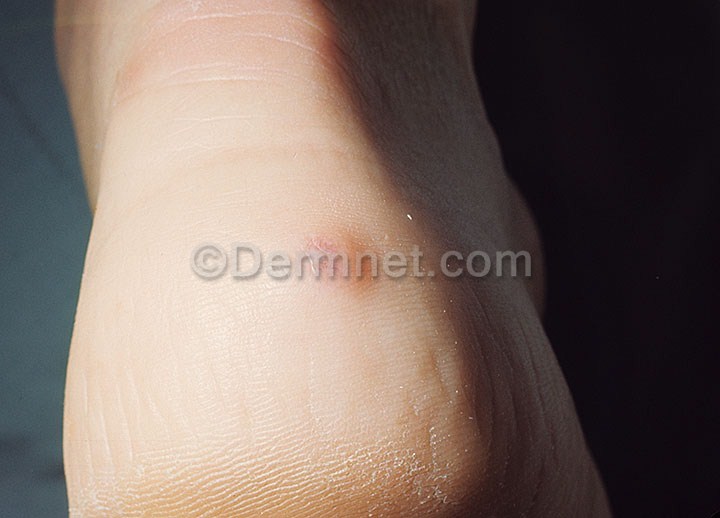
Disease: Seborrheic Keratoses and other Benign Tumors